Interaction volume radius: 5 \u00c5
Interaction volume height: 10 \u00c5
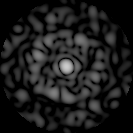
Disorder parameter: 0.7826